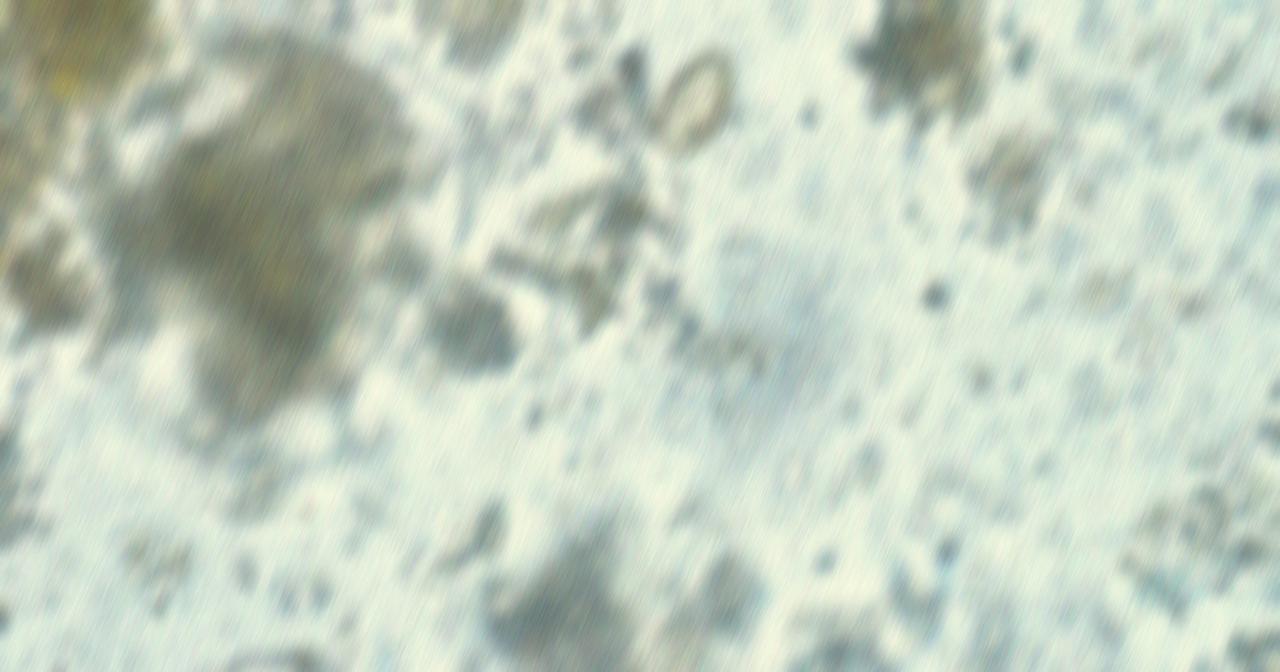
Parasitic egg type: Opisthorchis viverrine